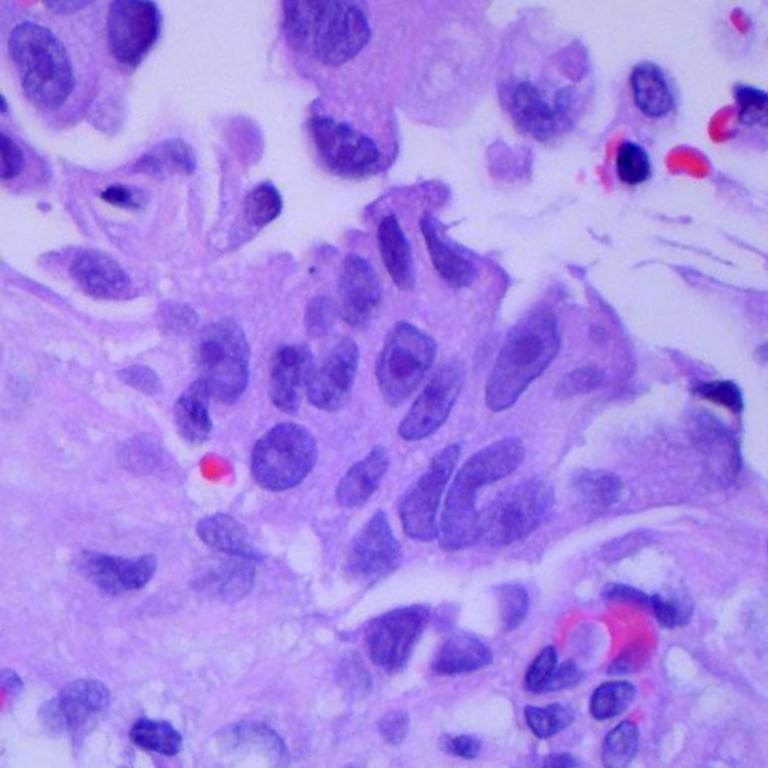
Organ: lung
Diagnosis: adenocarcinomas